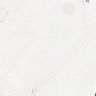
Metastatic tissue present: no